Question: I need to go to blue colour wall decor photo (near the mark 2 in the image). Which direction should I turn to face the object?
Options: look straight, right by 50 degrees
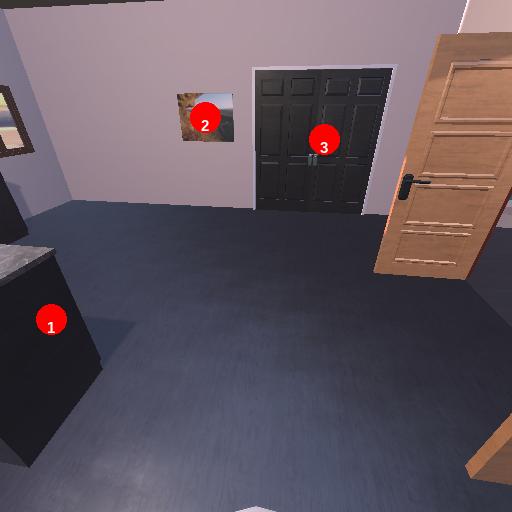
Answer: look straight